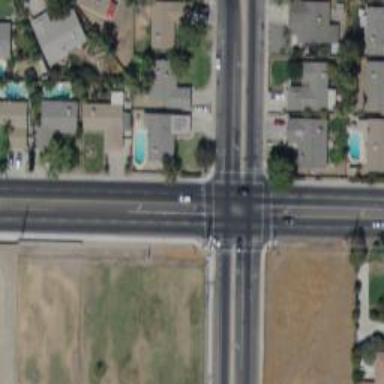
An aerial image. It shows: Crossing with marked lines on the road.